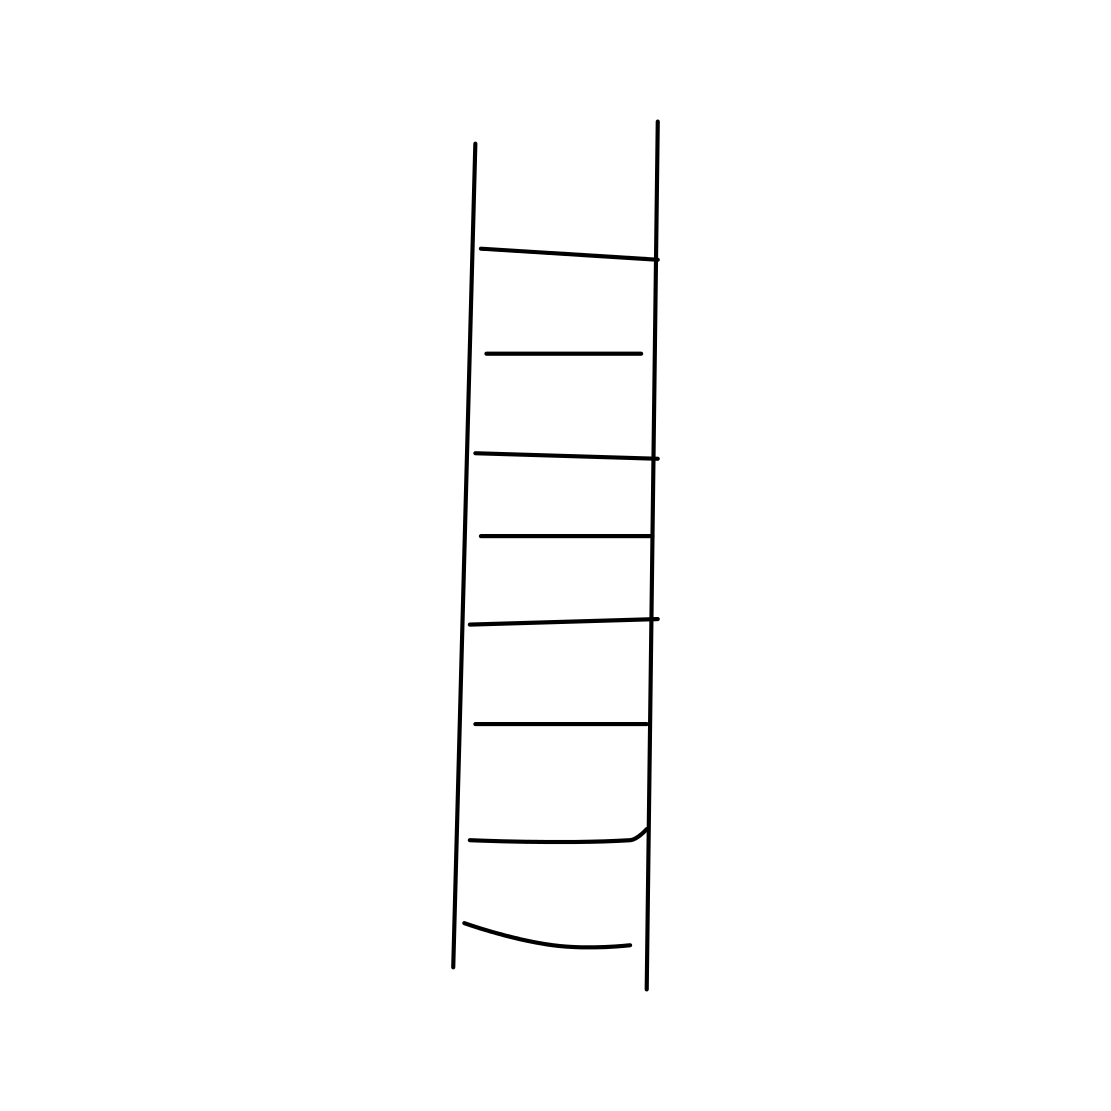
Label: ladder